Question: I have imported fullcalendar plugin , and i am trying to modify the view by adding popover/tooltip on selected events.
But popovers with large content are partially hidden.
Please refer to the attached image for better understanding.
I have appended this code to get the desired effect.
Javscript:
'''
$('#calendar').fullCalendar({
eventMouseover: function(calEvent, jsEvent, view) {
// change the border color just for fun
$(this).css('border-color', 'red');
$(this).find(".fc-content").attr({"data-toggle":"popover","title":calEvent.title,"data-content":calEvent.title});
$(this).find(".fc-content").click(function(){$(this).popover('show');},function(){$(this).popover('hide');});
});
'''

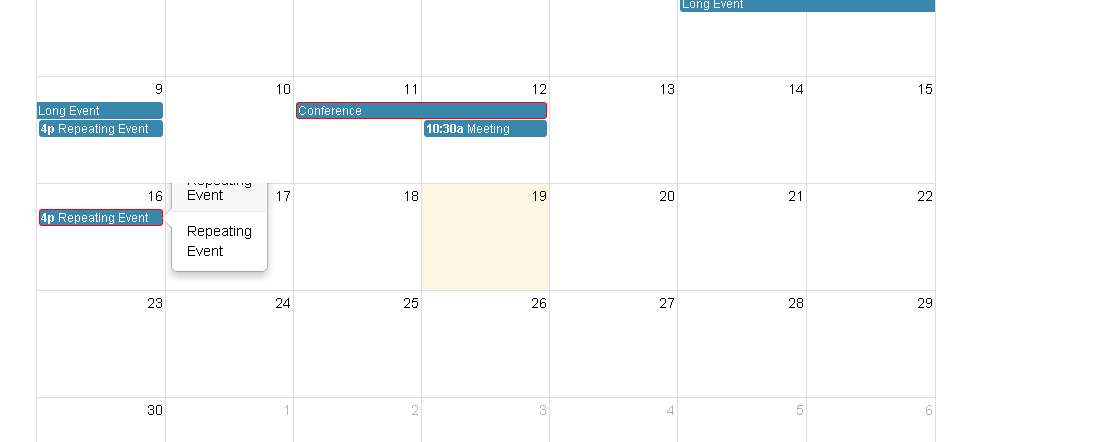
Answer: It's a bootstrap question more than a fullCalendar one.
As you can see here: <URL>
Just add to .attr "data-container": "body".
So:
'''
$(this).find(".fc-content").attr({"data-toggle":"popover","title":calEvent.title,"data-content":calEvent.title});
'''
Should be:
'''
$(this).find(".fc-content").attr({"data-toggle":"popover","title":calEvent.title,"data-content":calEvent.title, "data-container": "body"});
'''